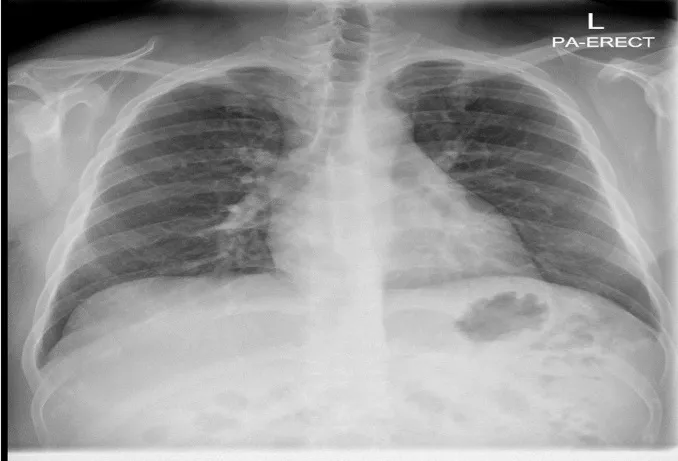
Chest X-ray upon first admission. . Cardio-mediastinal silhouette is within normal limits with the heart being normal in size. . No pleural effusion / pneumothorax/consolidative patches identified.
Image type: radiology (x_ray)